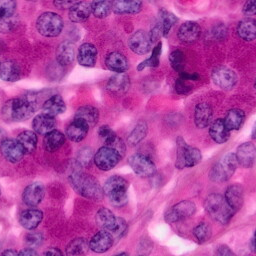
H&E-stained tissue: Pancreatic